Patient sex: F
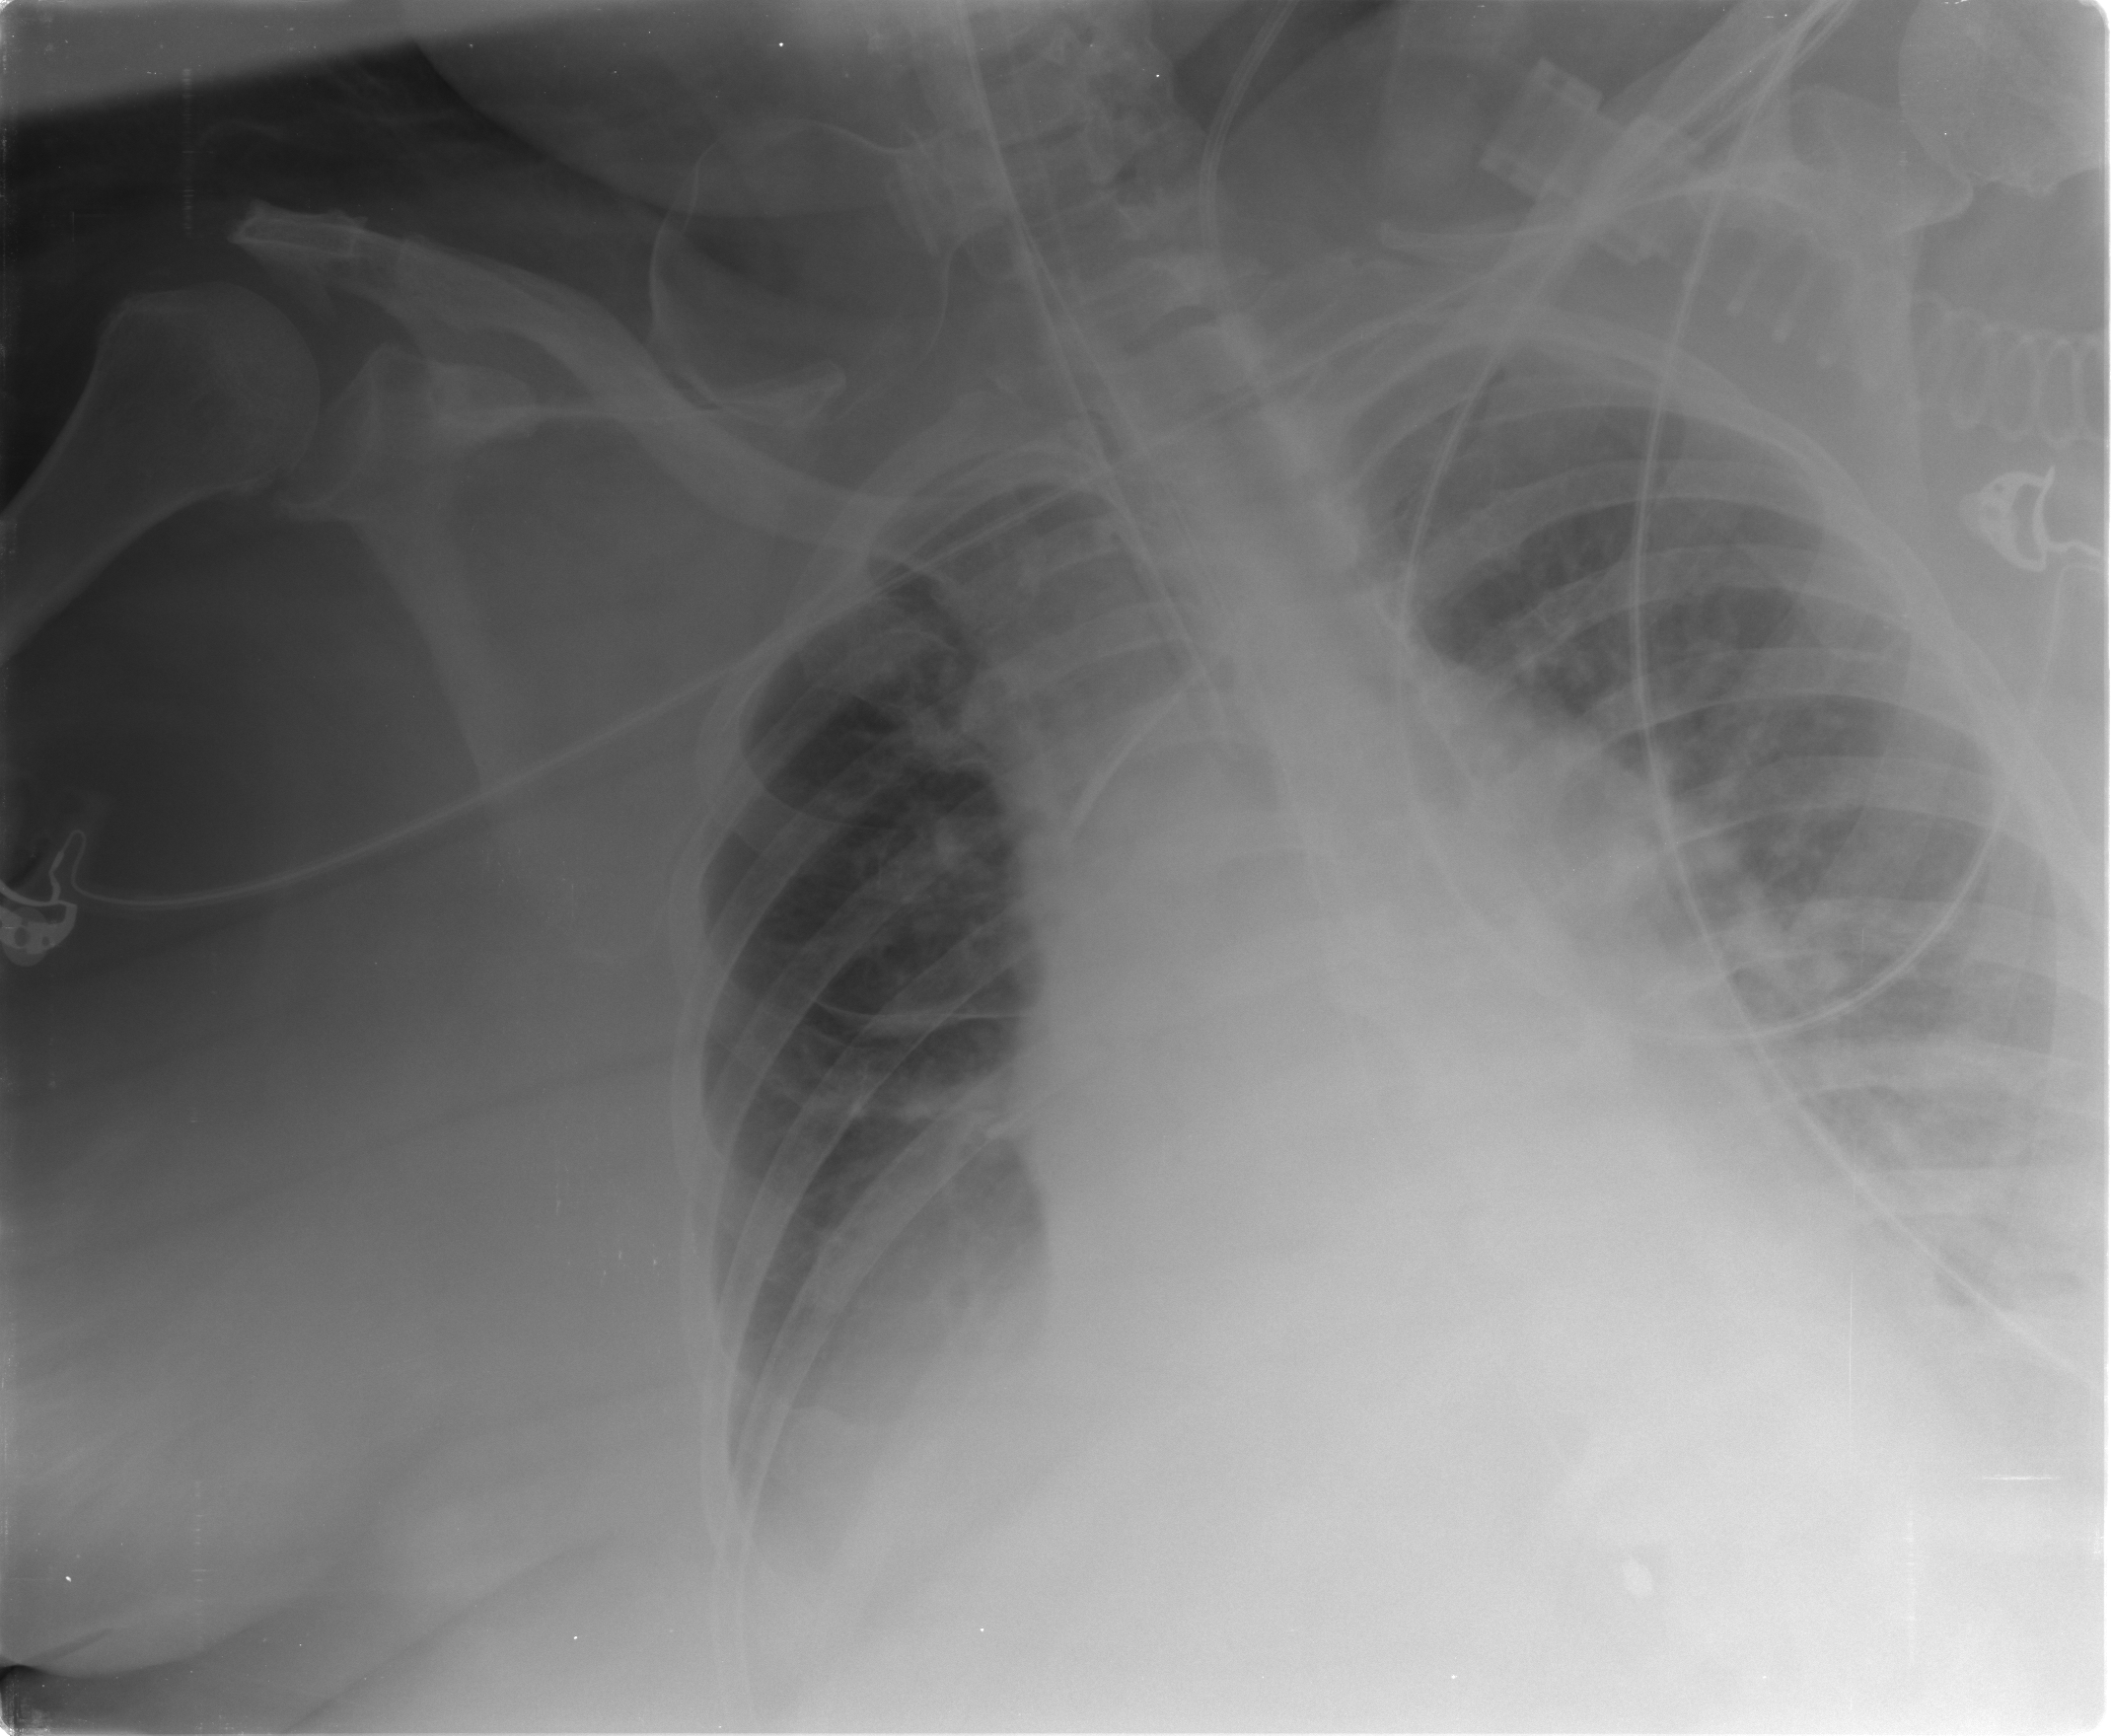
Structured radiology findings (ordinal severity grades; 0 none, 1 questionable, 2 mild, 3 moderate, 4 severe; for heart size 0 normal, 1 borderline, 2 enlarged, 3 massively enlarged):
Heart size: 2
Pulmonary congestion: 2
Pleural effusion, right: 2
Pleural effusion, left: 2
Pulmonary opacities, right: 0
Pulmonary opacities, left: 2
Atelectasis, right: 2
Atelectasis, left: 2